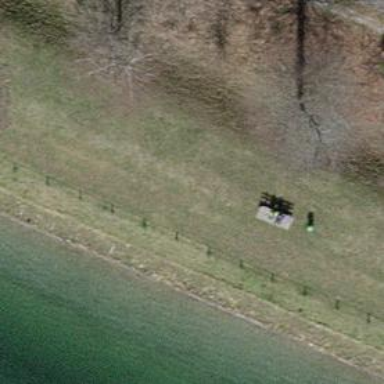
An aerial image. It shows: Brown bench.